Question: Microsoft VB6 (Visual Basic 6) had a <URL>. I was terribly devastated not to find any such implementation in C#.

I humbly ask to my fellow C# developers and Windows Forms gurus if this feat is achievable in C# or not ? I thank any reply or insight into this matter in advance.
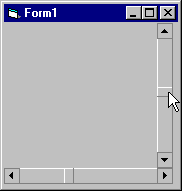
Answer: Support for flat scrollbars has been removed from the Windows common controls version 6. It is only available in the legacy version. Which means you cannot have visual styles at the same time as flat scrollbars. Google InitializeFlatSB, you might find somebody that thought the flat bars were more important. I rather doubt it.